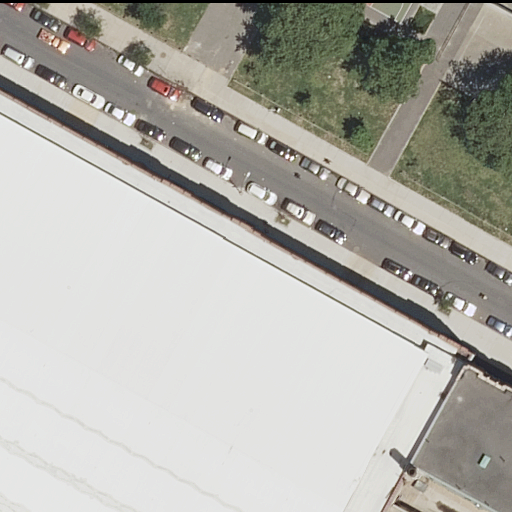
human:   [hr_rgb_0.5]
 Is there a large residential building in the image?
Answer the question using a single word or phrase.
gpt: no

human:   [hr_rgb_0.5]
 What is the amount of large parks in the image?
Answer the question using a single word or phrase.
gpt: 1

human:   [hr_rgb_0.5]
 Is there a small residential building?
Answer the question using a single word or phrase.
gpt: yes

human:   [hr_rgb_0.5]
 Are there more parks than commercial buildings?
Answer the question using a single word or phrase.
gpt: yes

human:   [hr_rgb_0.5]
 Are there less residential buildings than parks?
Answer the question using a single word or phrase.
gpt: no

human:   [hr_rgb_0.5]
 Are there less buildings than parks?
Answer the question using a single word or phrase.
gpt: no

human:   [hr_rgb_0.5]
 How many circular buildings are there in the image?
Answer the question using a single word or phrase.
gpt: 0

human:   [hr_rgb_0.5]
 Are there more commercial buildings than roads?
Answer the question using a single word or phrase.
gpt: no

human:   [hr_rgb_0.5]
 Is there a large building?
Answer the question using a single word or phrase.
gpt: no

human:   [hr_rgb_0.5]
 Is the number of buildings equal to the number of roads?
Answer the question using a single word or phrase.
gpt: yes

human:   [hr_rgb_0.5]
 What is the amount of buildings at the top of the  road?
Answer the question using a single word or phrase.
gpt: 0

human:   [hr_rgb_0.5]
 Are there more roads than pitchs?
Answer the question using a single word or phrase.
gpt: no

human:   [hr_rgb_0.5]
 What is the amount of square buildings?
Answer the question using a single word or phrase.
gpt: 0

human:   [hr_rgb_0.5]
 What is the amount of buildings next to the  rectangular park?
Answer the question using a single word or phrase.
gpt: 1

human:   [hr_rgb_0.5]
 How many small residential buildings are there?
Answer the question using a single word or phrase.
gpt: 1

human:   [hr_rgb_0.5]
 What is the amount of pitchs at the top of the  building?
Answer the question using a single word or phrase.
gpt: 1

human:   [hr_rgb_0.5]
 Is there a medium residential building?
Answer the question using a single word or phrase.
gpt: no

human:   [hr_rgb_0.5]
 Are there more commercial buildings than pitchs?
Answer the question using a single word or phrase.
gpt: no

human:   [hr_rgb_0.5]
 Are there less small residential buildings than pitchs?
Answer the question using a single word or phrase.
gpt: no

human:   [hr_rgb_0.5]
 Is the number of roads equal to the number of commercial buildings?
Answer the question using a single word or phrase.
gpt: no

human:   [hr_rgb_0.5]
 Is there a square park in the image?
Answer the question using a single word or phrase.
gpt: no

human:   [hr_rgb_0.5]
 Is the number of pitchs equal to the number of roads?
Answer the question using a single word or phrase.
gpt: yes

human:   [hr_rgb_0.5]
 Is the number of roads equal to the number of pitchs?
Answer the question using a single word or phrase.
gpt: yes

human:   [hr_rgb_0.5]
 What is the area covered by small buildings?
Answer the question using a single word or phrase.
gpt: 41m2

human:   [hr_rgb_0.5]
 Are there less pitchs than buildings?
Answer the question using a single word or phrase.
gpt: no

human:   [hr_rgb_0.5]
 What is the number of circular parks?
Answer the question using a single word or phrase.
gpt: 0

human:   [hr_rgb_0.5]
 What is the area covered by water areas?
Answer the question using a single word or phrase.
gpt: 0m2

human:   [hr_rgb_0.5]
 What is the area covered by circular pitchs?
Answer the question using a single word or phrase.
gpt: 0m2

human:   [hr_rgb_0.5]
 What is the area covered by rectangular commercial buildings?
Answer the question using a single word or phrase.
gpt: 0m2

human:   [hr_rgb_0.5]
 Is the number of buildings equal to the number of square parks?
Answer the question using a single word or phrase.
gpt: no

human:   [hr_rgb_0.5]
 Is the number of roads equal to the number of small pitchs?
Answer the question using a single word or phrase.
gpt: yes

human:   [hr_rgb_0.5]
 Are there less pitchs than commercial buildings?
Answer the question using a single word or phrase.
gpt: no

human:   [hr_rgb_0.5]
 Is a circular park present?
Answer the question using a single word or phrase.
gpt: no

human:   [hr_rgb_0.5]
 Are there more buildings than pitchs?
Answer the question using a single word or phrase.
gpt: no

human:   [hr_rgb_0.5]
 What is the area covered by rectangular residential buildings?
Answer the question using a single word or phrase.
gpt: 41m2

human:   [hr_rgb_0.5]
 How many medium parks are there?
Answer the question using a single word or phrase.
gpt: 0